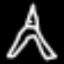
Label: The Eiffel Tower